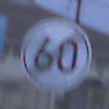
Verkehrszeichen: EndeGeschwindigkeit60
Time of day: SunriseSunset
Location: Outdoor (Urban)
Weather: Overcast
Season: NotSpecified
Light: Natural